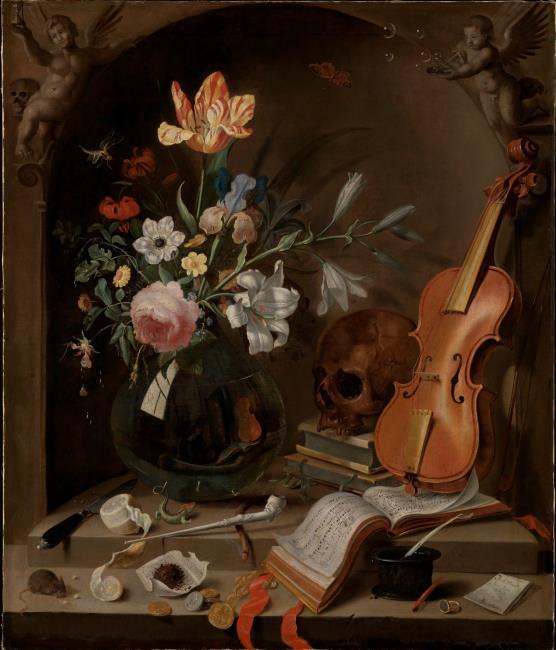
Title: Vanitas still life with a vase of flowers, a violin and a skull, in a niche
Artist: Jacob Marrel
Earliest date: 1637
Latest date: 1637
Genre: painting
Iconography: Still Life
Keywords: vanitas (still life), in a niche, putto, soap bubble, rose, corn marigold, anemone, scarlet turk's cap, tulip, iris, lilium candidum, violet, forget-me-not, dog rose, peacock butterfly, damselflies (guide term), dragonfly, drop (liquid), knife, lemon (fruit), lizard, mouse, pipe, slow-match, tobacco, coin, book, music book, inkwell, quill pen, finger ring, violin, skull